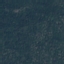
Land use / land cover: Forest